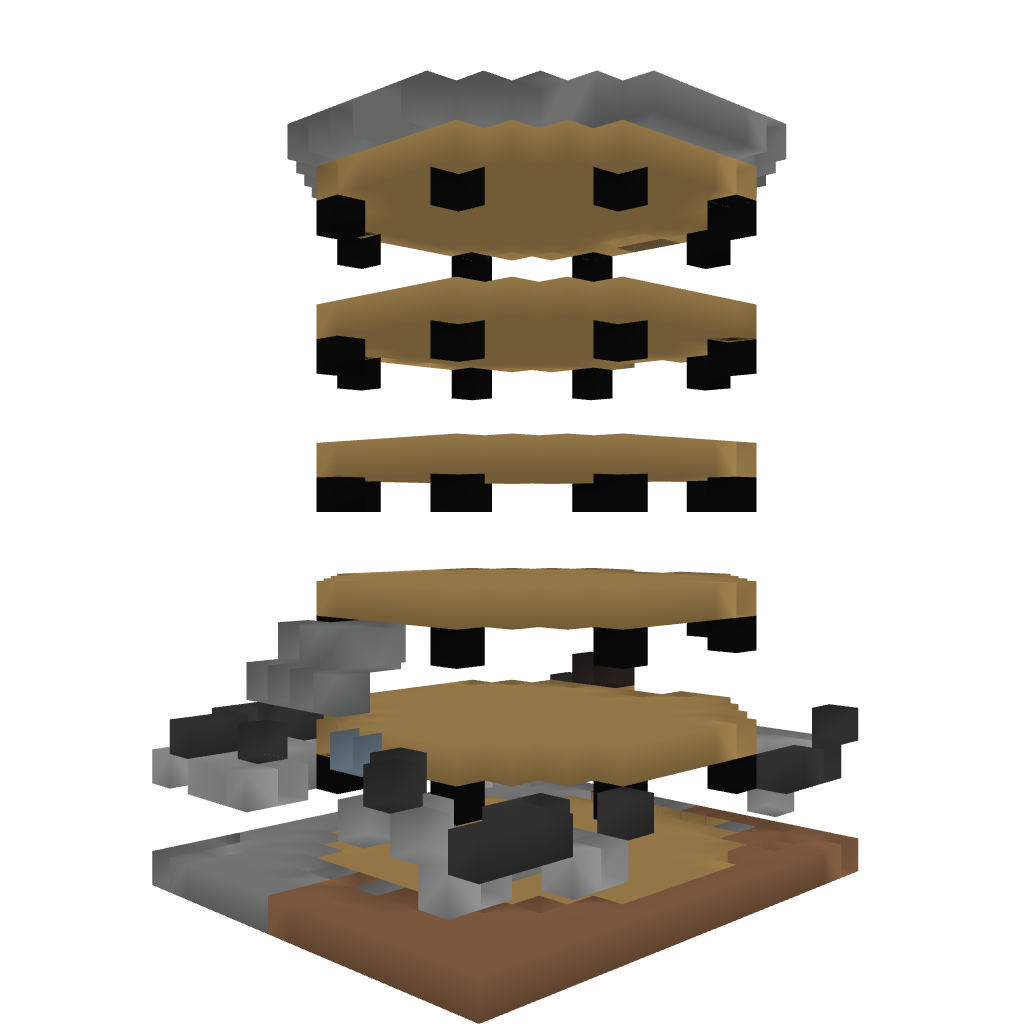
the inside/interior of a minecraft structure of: The Tower